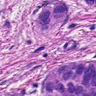
Metastatic tissue present: yes